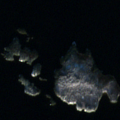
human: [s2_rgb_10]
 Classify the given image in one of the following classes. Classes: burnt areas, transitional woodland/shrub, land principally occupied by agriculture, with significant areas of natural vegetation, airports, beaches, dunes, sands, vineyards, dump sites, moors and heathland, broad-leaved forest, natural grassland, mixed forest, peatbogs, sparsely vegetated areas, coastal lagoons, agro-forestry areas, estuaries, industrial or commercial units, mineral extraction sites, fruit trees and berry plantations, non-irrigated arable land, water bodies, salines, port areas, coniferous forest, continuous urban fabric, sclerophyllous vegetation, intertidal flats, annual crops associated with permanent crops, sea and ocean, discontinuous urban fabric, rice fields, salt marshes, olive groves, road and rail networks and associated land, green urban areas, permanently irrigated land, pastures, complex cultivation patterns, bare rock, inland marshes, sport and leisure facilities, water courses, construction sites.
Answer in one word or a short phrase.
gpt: mixed forest, water bodies